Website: walmart
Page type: cart
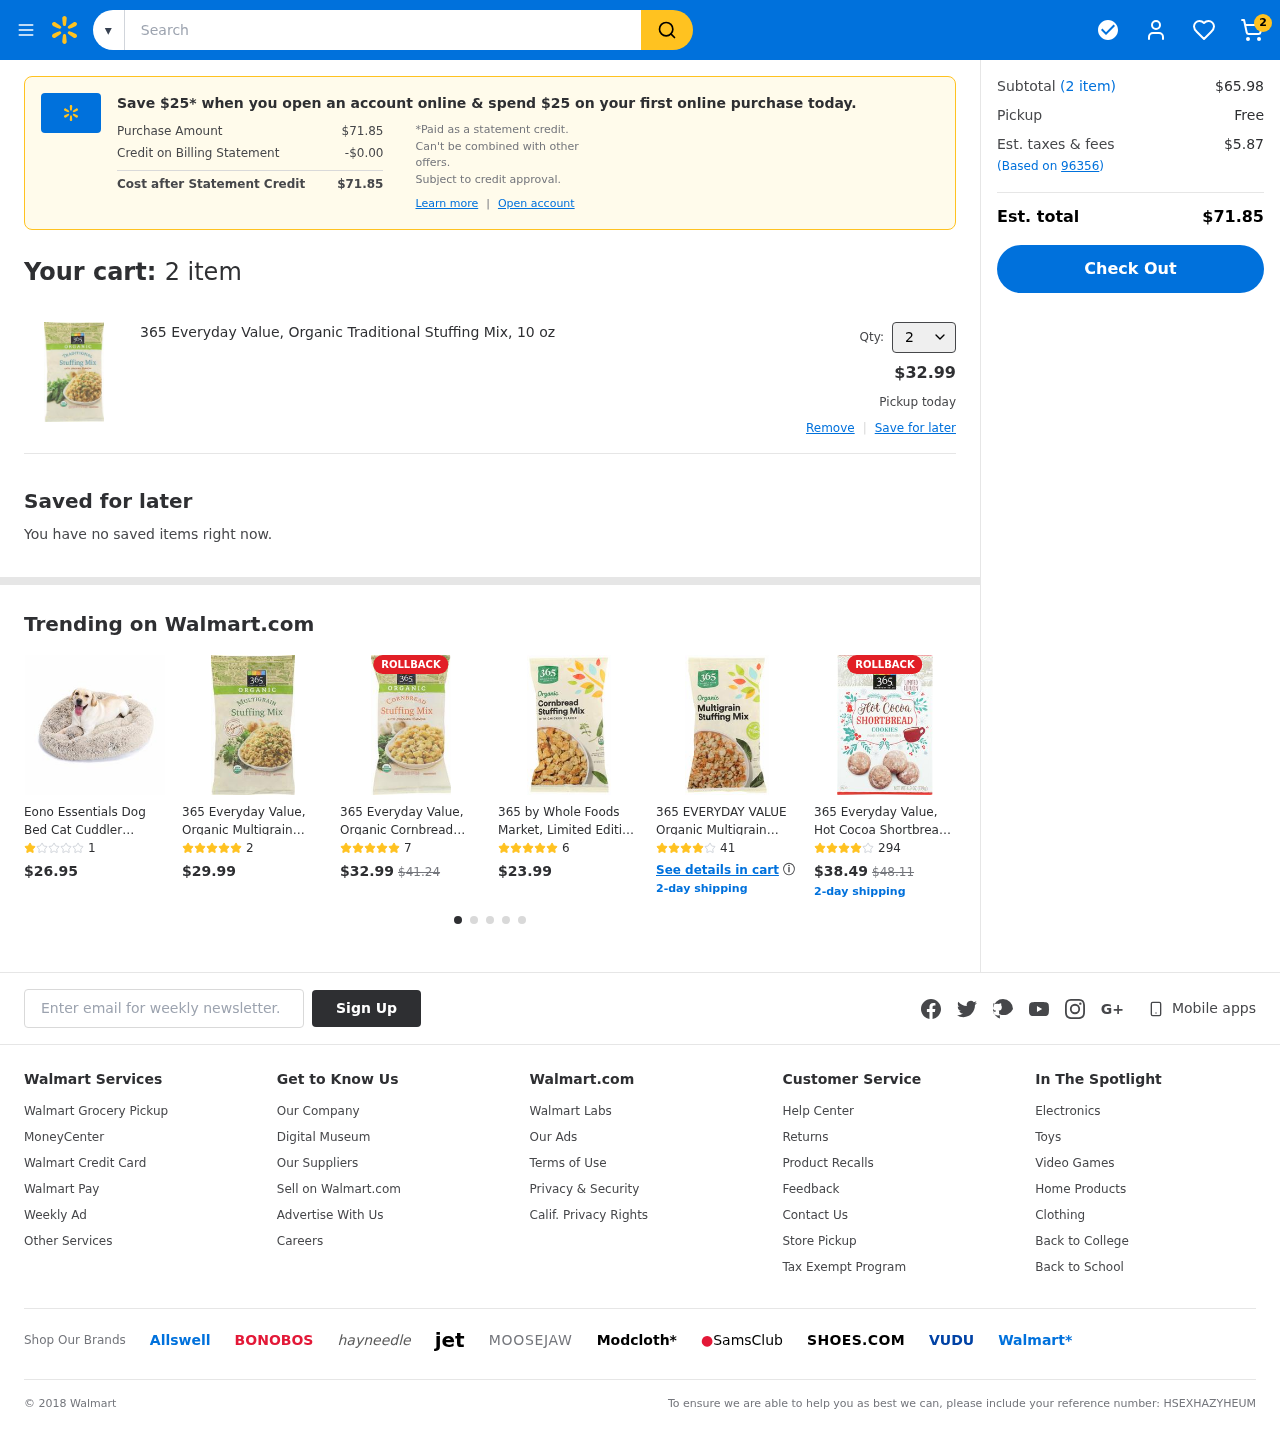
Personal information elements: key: PII_EMAIL
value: holly.mcdonald@yahoo.com
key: PII_POSTCODE
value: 96356
Product elements: key: PRODUCT1_NAME
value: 365 Everyday Value, Organic Traditional Stuffing Mix, 10 oz
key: PRODUCT1_PRICE
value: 32.99
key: PRODUCT1_QUANTITY
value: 2
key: PRODUCT2_NAME
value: Eono Essentials Dog Bed Cat Cuddler Cushion Plush Donut Detachable Washable Cover Round Soft Warm Pe
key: PRODUCT2_NUM_RATINGS
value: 1
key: PRODUCT2_PRICE
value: $26.95
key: PRODUCT3_NAME
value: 365 Everyday Value, Organic Multigrain Stuffing Mix, 10 oz
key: PRODUCT3_NUM_RATINGS
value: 2
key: PRODUCT3_PRICE
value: $29.99
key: PRODUCT4_NAME
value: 365 Everyday Value, Organic Cornbread Stuffing Mix, 8 oz
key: PRODUCT4_NUM_RATINGS
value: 7
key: PRODUCT4_PRICE
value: $32.99
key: PRODUCT4_ORIGINAL_PRICE
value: $41.24
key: PRODUCT5_NAME
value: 365 by Whole Foods Market, Limited Edition Organic Stuffing Mix, Cornbread with Chicken Flavor, 8 Ou
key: PRODUCT5_NUM_RATINGS
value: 6
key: PRODUCT5_PRICE
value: $23.99
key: PRODUCT6_NAME
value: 365 EVERYDAY VALUE Organic Multigrain Vegan Stuffing Mix, 10 OZ
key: PRODUCT6_NUM_RATINGS
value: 41
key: PRODUCT7_NAME
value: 365 Everyday Value, Hot Cocoa Shortbread Cookies, 4.9 oz
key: PRODUCT7_NUM_RATINGS
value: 294
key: PRODUCT7_PRICE
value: $38.49
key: PRODUCT7_ORIGINAL_PRICE
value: $48.11
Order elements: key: ORDER_NUM_ITEMS
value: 2
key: ORDER_TOTAL
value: $71.85
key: ORDER_NUM_ITEMS
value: (2 item)
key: ORDER_NUM_ITEMS
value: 2 item
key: ORDER_SUBTOTAL
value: $65.98
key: ORDER_TAX
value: $5.87
Search elements: key: HEADER_SEARCH
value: Search